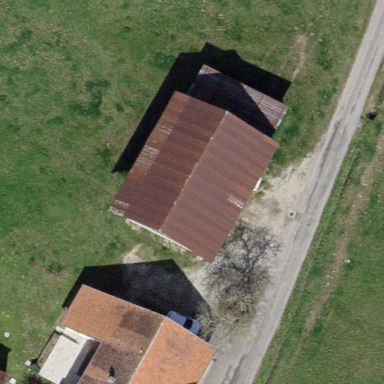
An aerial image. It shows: Farmyard area.